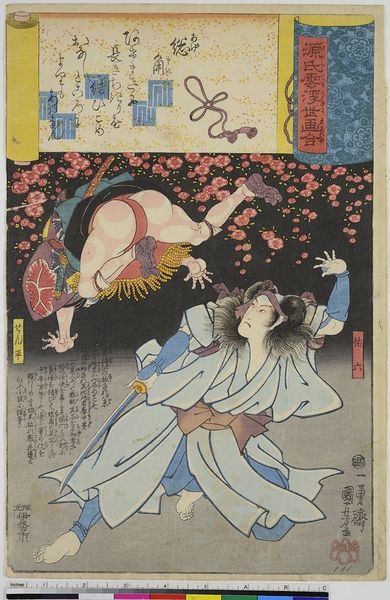
Titel: Magemaki, Blatt 47 aus der Serie: Genji Wolken zusammen mit Ukiyo-e
Künstler: Utagawa Kuniyoshi
Standort: Hamburg
Institution: Museum für Kunst und Gewerbe Hamburg
Schlagwörter: kampf, blumen, figur, person, holzschnitt, gestalt, druckgraphik, druckgrafik, literatur, zeit, farbholzschnitt, edo, charaktere, reproduktionen, druckerzeugnisse, blüte, ukiyo, lit, literarische, genji